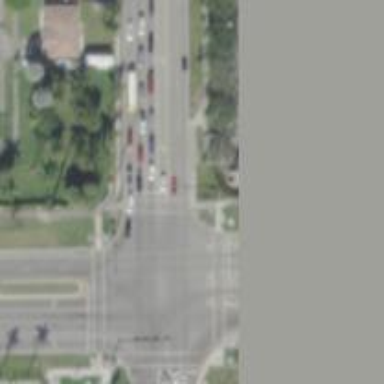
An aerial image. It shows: Uncontrolled road crossing with marked lines.